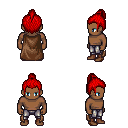
a pixel art fantasy rpg character, male body template, human, dark skin, brown cape, metal pants, red short topknot hairstyle, brown shoes, four views (front, back, left, right), 2x2 character sprite sheet, small pixel art, hard edges, no anti-aliasing